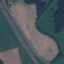
Label: Highway